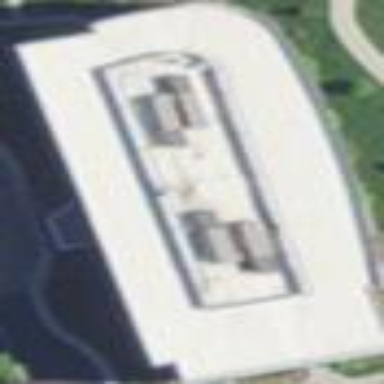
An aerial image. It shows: Office building.